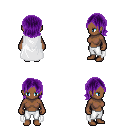
a pixel art fantasy rpg character, female body template, human, dark skin, white cape, white pants, purple long bangs hairstyle, four views (front, back, left, right), 2x2 character sprite sheet, small pixel art, hard edges, no anti-aliasing